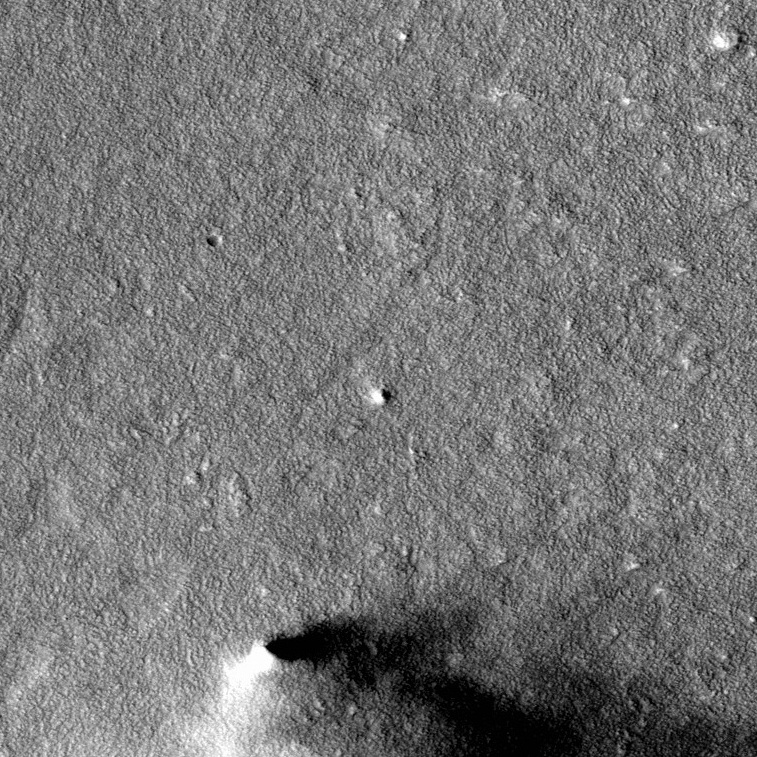
Label: dustdevil